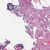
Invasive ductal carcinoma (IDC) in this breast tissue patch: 0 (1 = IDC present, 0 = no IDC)